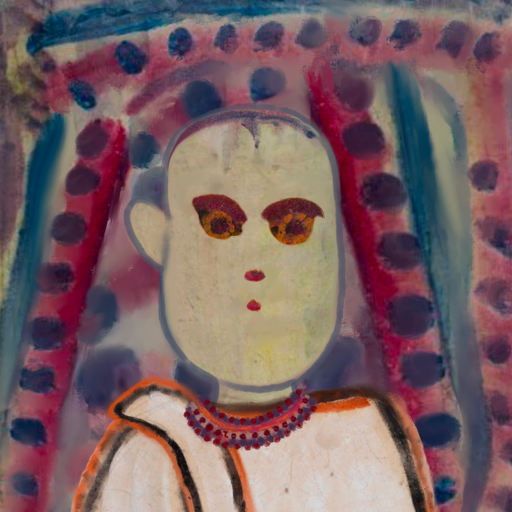
Background: HillGirl, Head And Neck Front: Hill_Girl, Face Front: Doll, Bust: Roy_Bahadur, Hair Front: Blank, Head Accessory: Blank, Second Necklace: Blank, Necklace: Roy_Bahadur, Baby: Blank